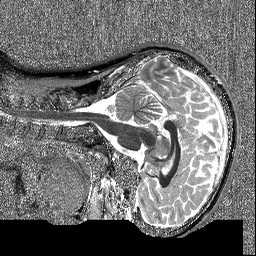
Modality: T1map
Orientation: sagittal
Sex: female